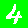
Digit: 4